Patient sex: M
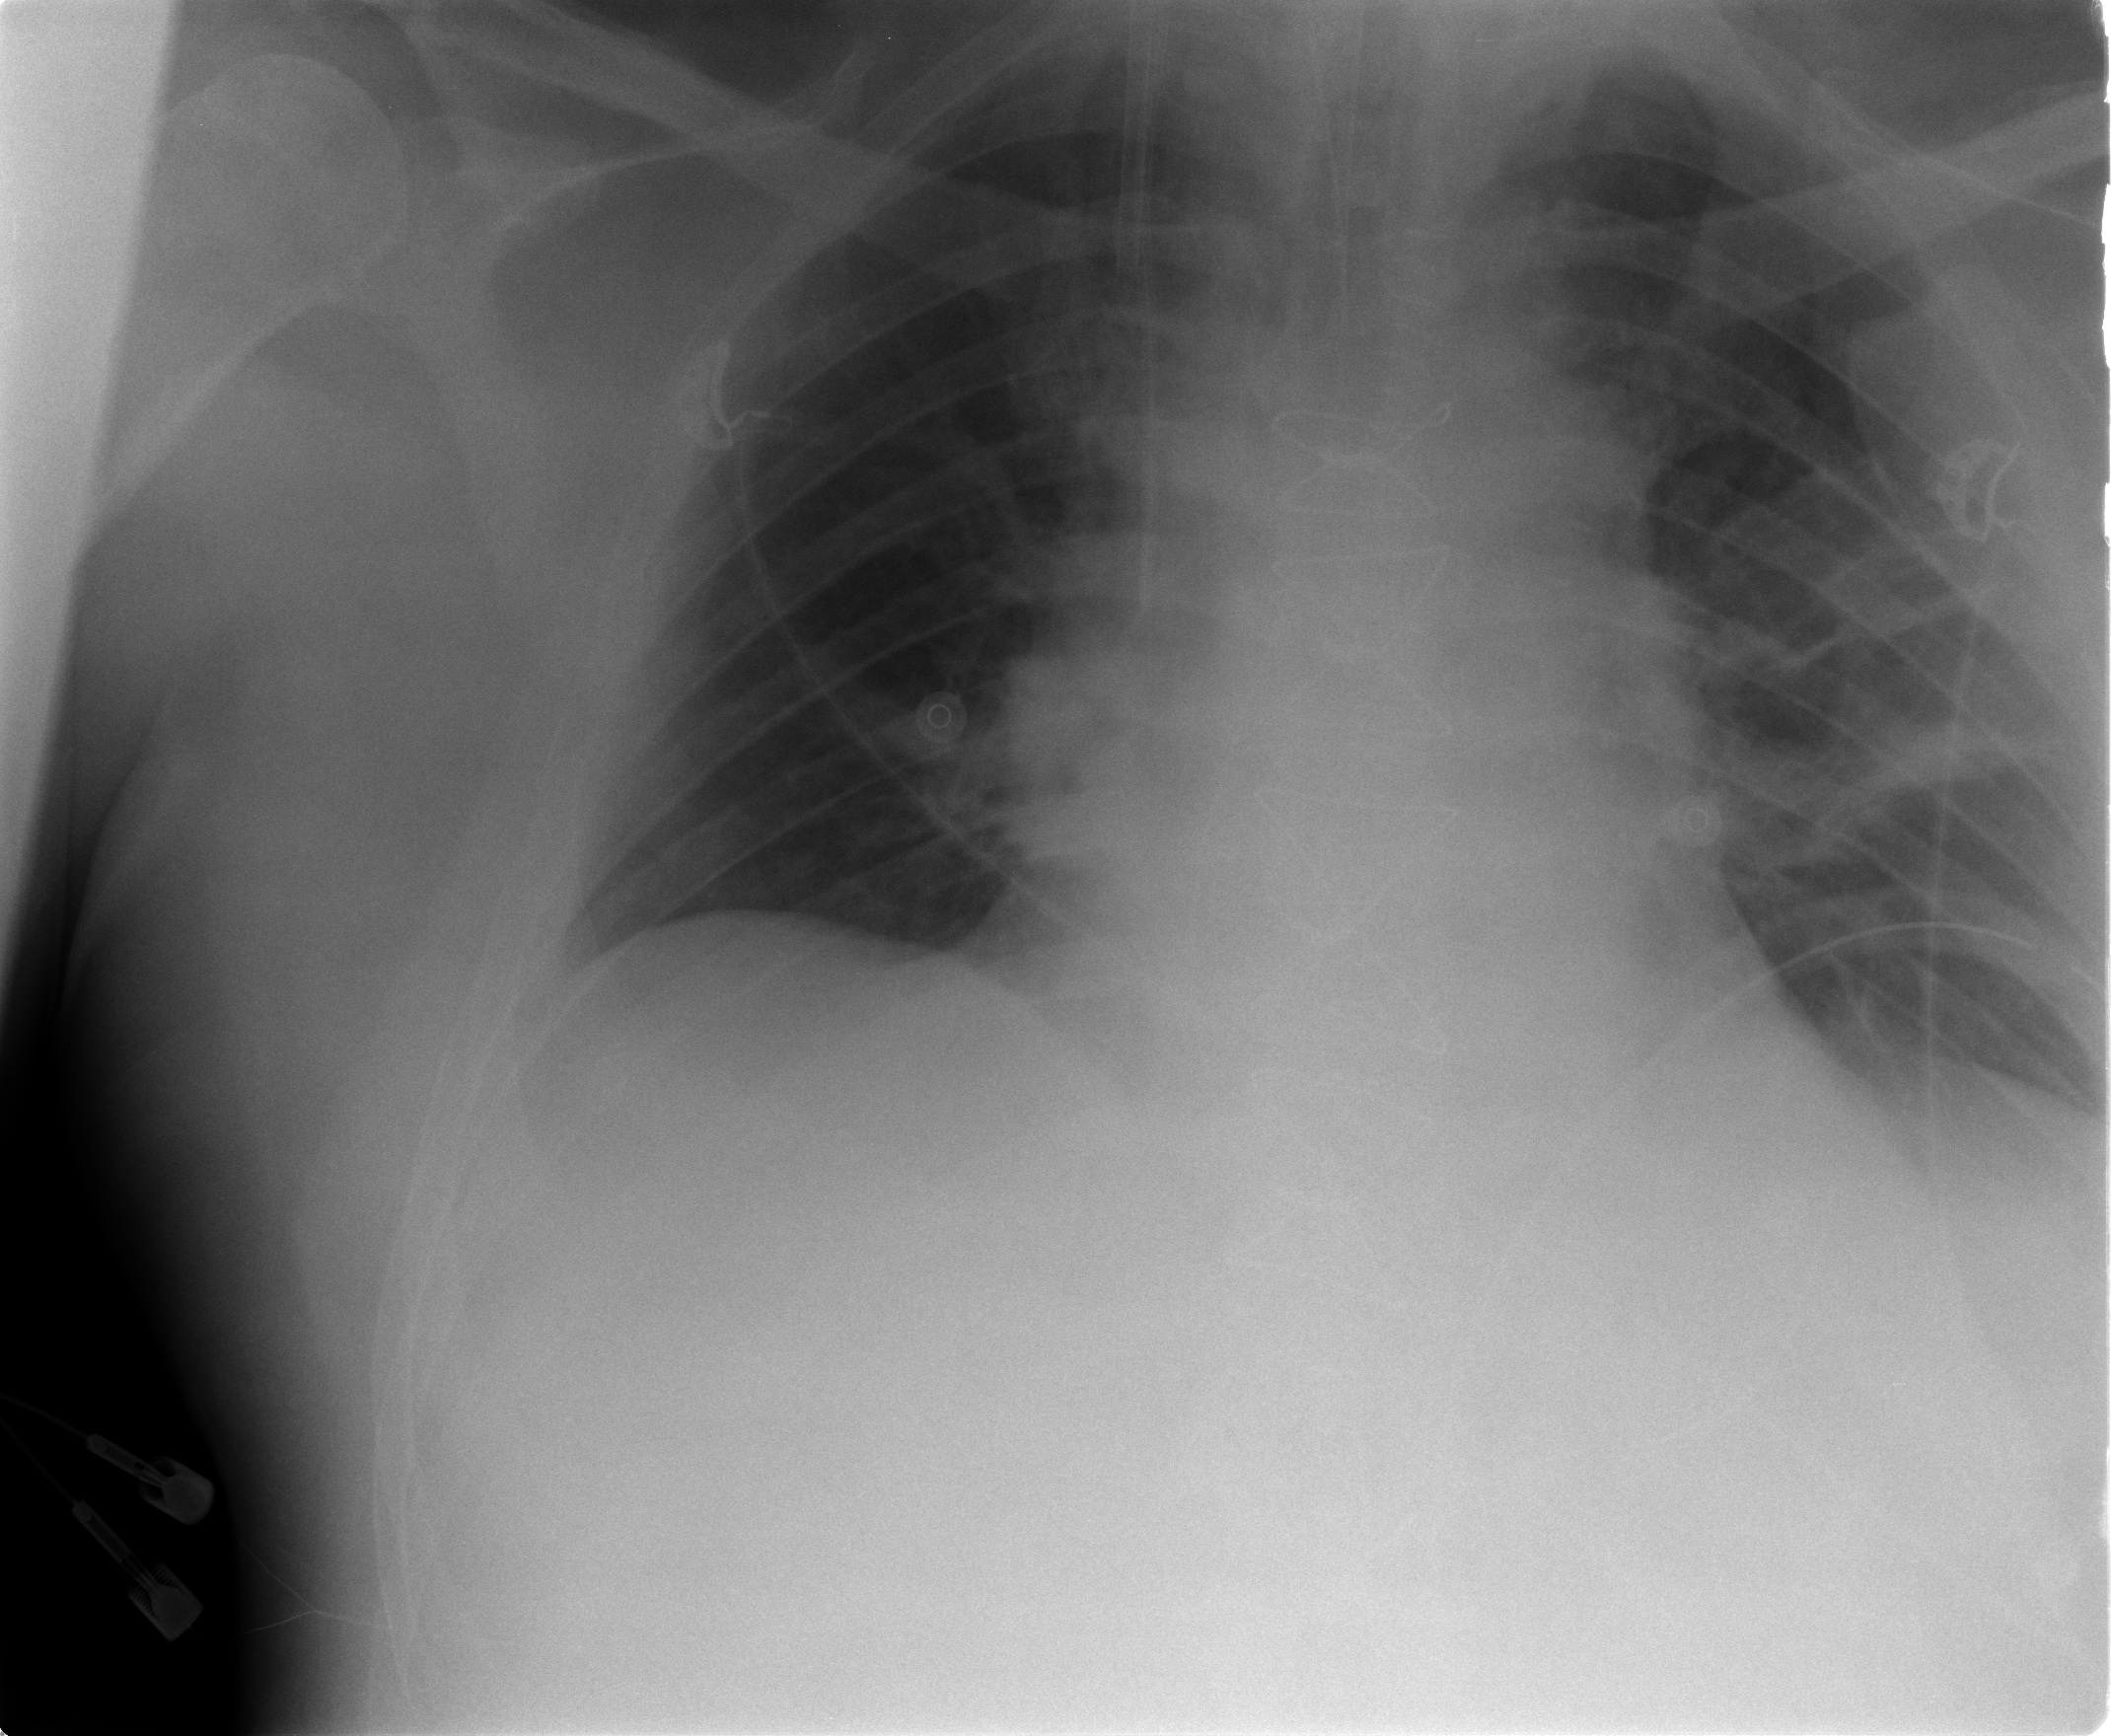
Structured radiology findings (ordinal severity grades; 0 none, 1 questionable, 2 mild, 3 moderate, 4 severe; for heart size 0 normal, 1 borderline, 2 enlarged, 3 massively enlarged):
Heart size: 0
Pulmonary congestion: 1
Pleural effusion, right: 0
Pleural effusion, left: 1
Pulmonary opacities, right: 0
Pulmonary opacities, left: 0
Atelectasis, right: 0
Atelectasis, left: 2